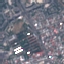
Land use / land cover: Residential